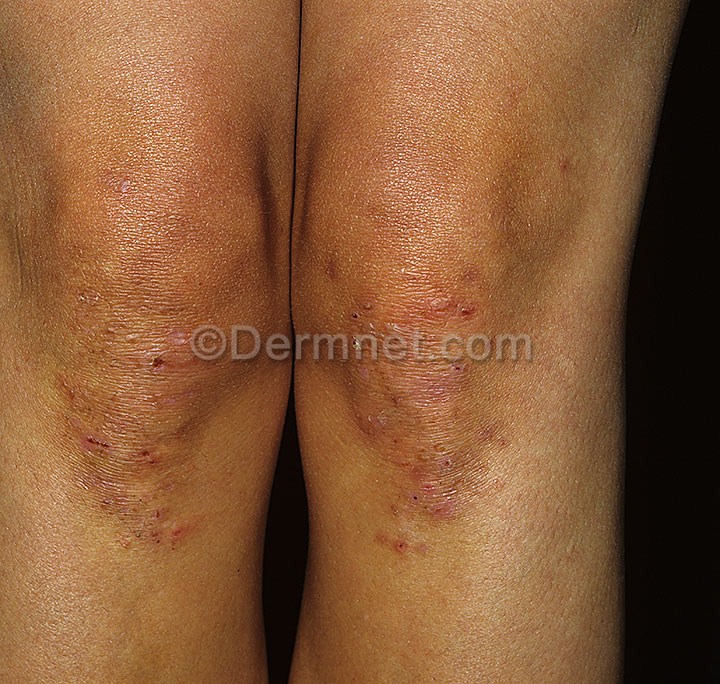
Disease: Bullous Disease Photos